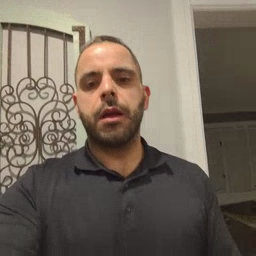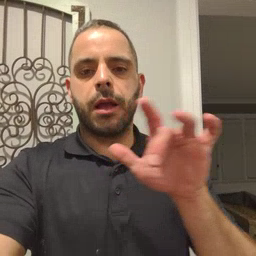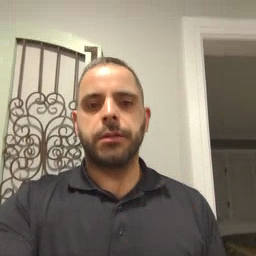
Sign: empty